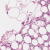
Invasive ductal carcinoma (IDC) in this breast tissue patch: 0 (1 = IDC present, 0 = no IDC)